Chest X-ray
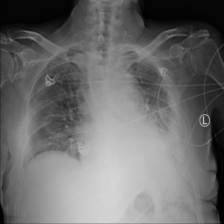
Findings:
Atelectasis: positive
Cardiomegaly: negative
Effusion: negative
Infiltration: negative
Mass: positive
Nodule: negative
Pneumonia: negative
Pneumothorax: negative
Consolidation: negative
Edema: negative
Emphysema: negative
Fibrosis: negative
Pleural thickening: negative
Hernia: negative